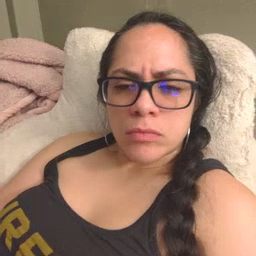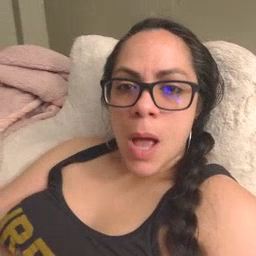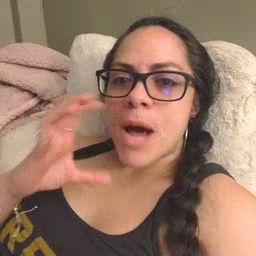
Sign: balloon